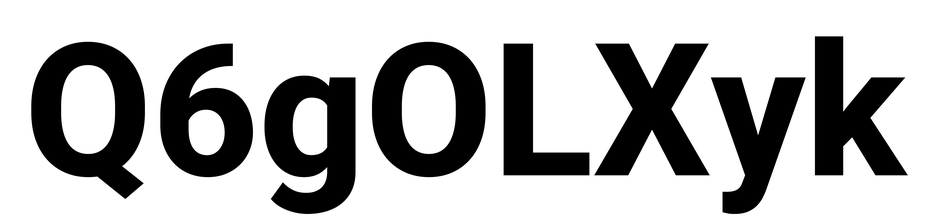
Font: Roboto_ExtraBold